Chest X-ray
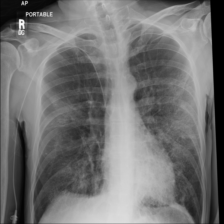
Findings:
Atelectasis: negative
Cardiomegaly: negative
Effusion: negative
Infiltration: positive
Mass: negative
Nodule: negative
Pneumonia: negative
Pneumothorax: negative
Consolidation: negative
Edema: negative
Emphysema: negative
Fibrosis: negative
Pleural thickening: negative
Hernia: negative